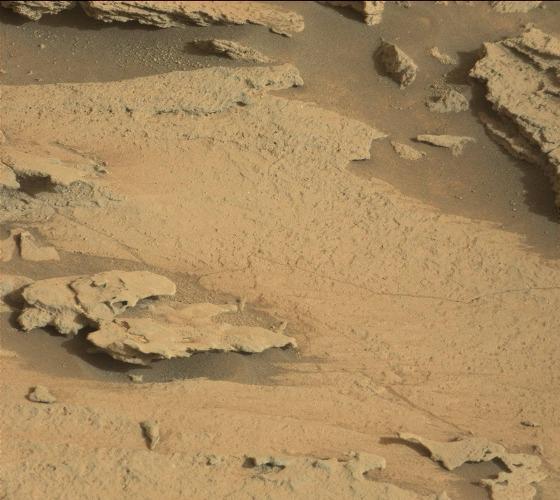
Terrain classes present: Bedrock, Gravel / Sand / Soil, Shadow